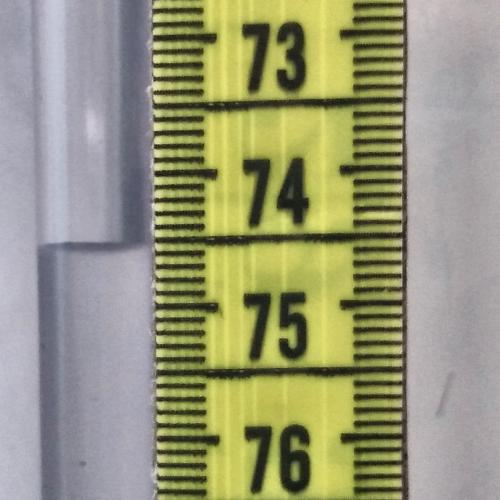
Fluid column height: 74.5 cm